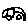
Label: car